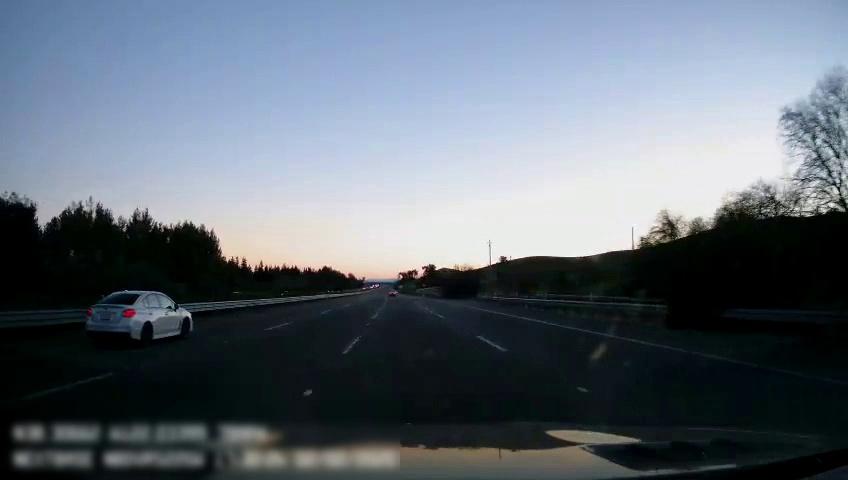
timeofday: Day
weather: Sunny
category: Drivable Space
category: Vehicles | Car
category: Lanes | Current Lane
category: Lanes | Current Lane
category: Lanes | Alternate Lane
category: Lanes | Alternate Lane
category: Lanes | Alternate Lane